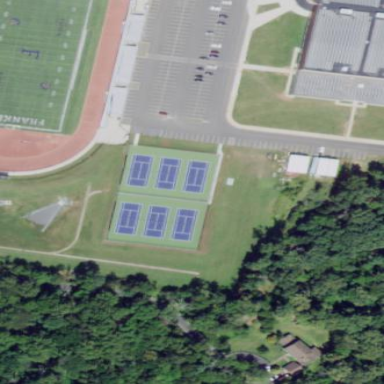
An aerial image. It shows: Tennis court on pitch.